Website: crate-barrel
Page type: billing-address
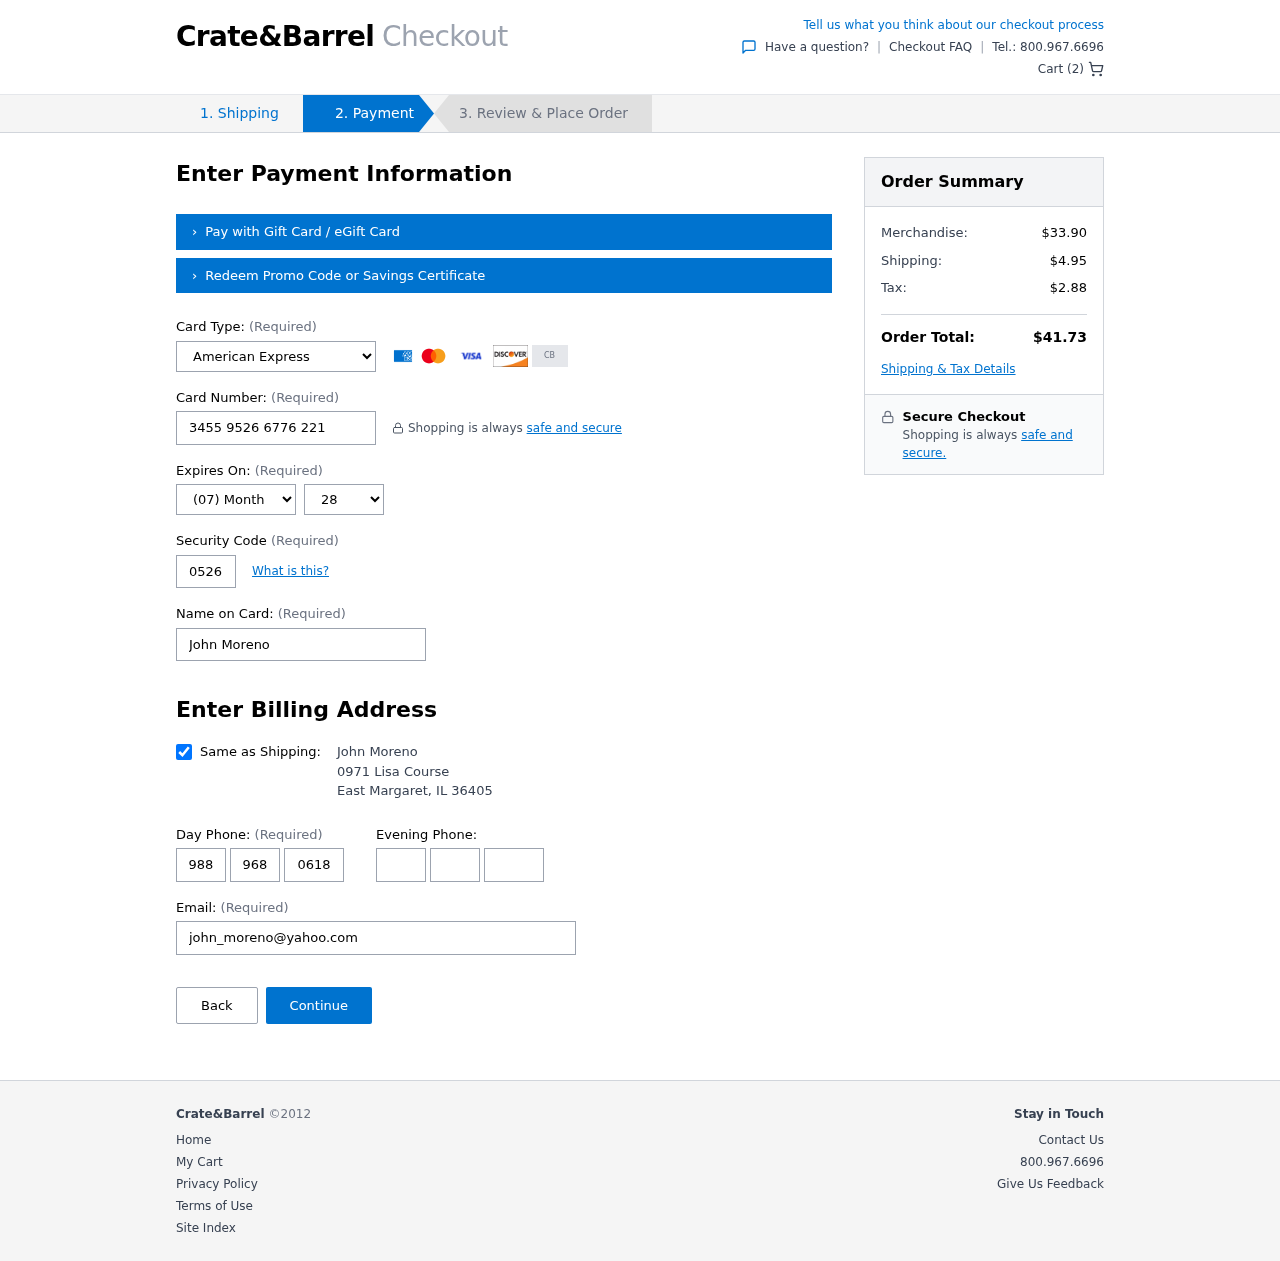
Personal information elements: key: PII_CARD_CVV
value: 0526
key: PII_CARD_EXPIRY_MONTH
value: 07
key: PII_CARD_EXPIRY_YEAR
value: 28
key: PII_CARD_NUMBER
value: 3455 9526 6776 221
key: PII_CARD_TYPE
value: American Express
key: PII_CITY
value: East Margaret
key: PII_EMAIL
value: john_moreno@yahoo.com
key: PII_FULLNAME
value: John Moreno
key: PII_PHONE_AREA
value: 988
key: PII_PHONE_PREFIX
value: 968
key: PII_PHONE_SUFFIX
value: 0618
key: PII_POSTCODE
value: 36405
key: PII_STATE_ABBR
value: IL
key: PII_STREET
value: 0971 Lisa Course
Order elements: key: ORDER_NUM_ITEMS
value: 2
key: ORDER_SUBTOTAL
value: $33.90
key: ORDER_SHIPPING_COST
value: $4.95
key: ORDER_TAX
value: $2.88
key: ORDER_TOTAL
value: $41.73